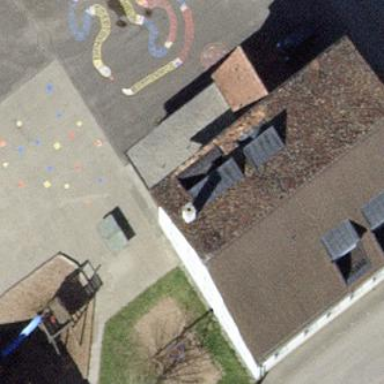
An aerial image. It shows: School building.